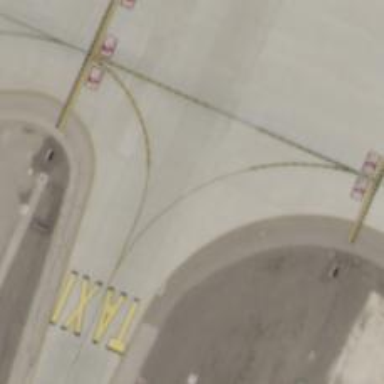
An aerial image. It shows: View of taxiway at the airport.